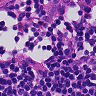
Metastatic tissue present: no